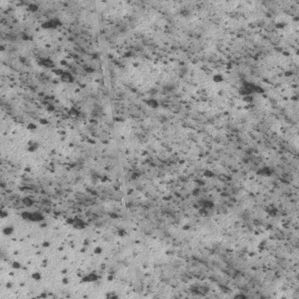
Label: frost